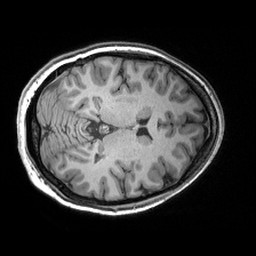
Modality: T1w
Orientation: axial
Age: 22
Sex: female
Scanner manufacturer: siemens
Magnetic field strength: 3 T
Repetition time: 2.53 s
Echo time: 0.00299 s